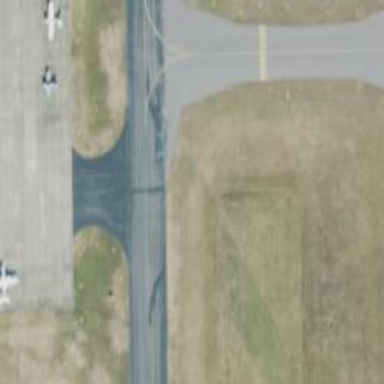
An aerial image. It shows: Image of taxiway at airport.